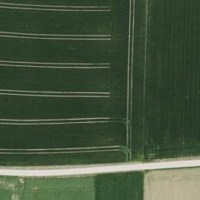
EUNIS habitat code: 52
Species observed at this site:
Brassica napus